Interaction volume radius: 5 \u00c5
Interaction volume height: 25 \u00c5
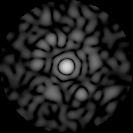
Disorder parameter: 0.8331